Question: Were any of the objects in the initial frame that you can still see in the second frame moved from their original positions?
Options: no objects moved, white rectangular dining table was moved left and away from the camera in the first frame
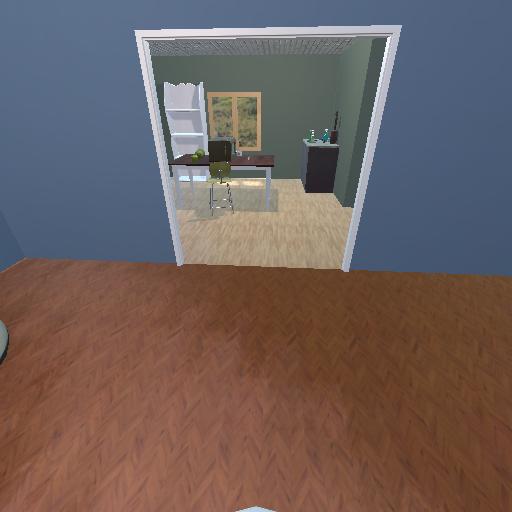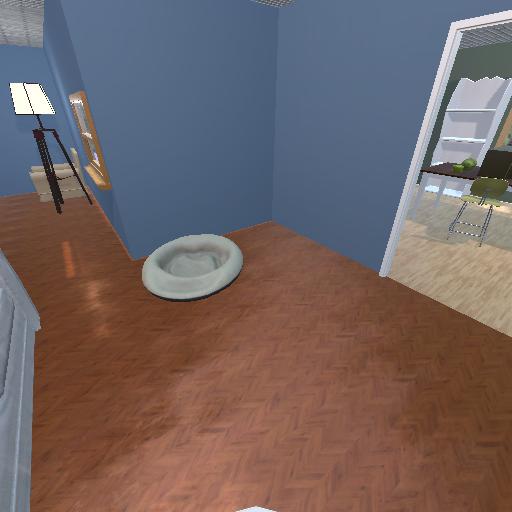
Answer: no objects moved